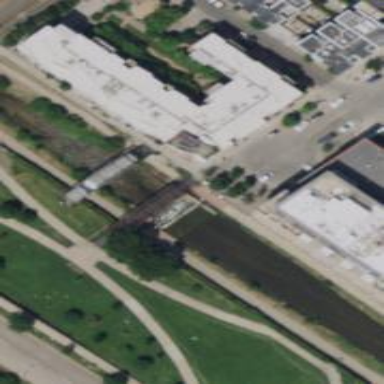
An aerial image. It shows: Lock gate on waterway.